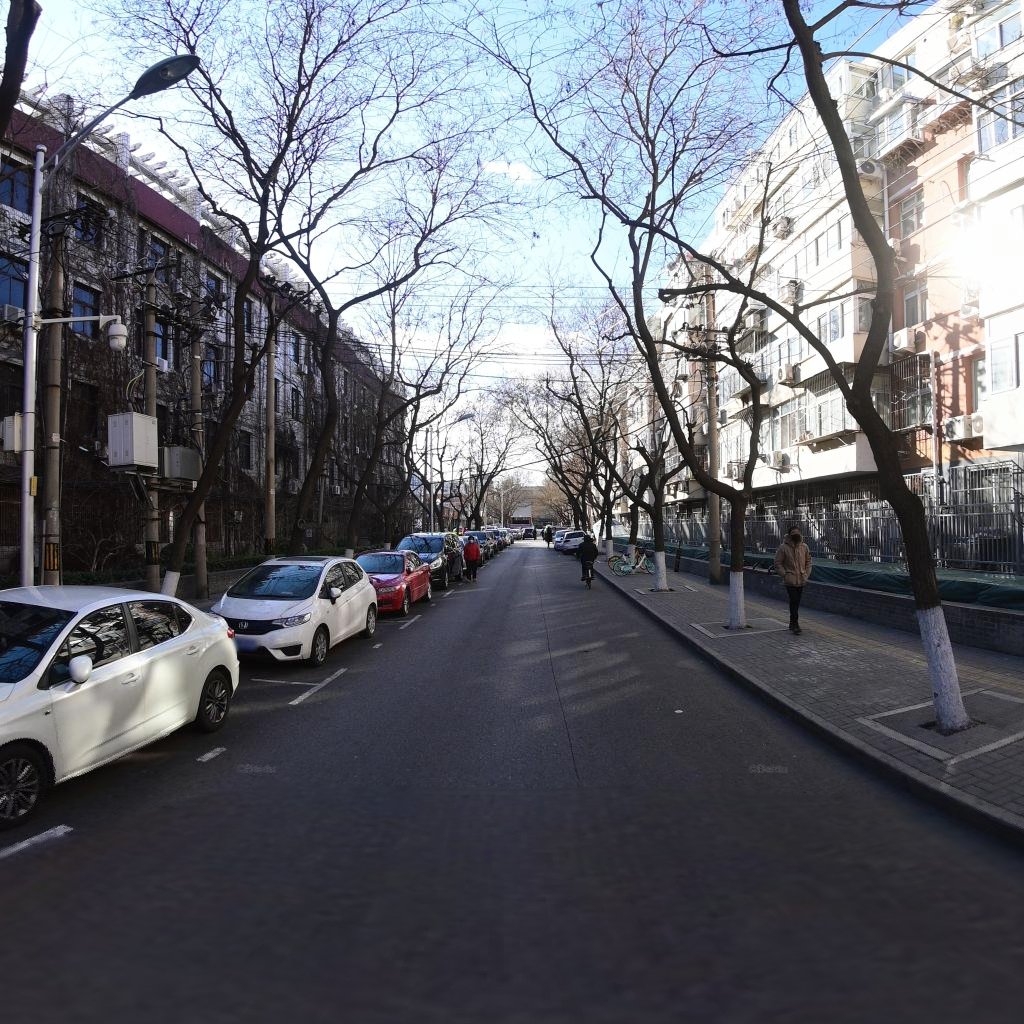
Region: Xicheng
Road damage annotations: longitudinal crack